Question: I would like to trim a part of the '<td>' if it is too long. This will make sure the table doesn't get messed up. All the data in the following table is retrieved from a database. On the "Subject" part, how could I make the text shorten and put "..." if it goes over a certain character limit? Here is a screenshot of the table:

As you can see if the subject gets too long it may mess up the table.
Is there any jQuery that will make the element trim only if it goes over a certain limit and put "..." at the end? I don't think a truncate plugin would work because it usually splits it up and makes a line break and I don't need it to show because all the person using this would have to do is click "View ticket" and they will see the full subject there.
I searched other questions on StackOverflow but I couldn't find one that is what I need.
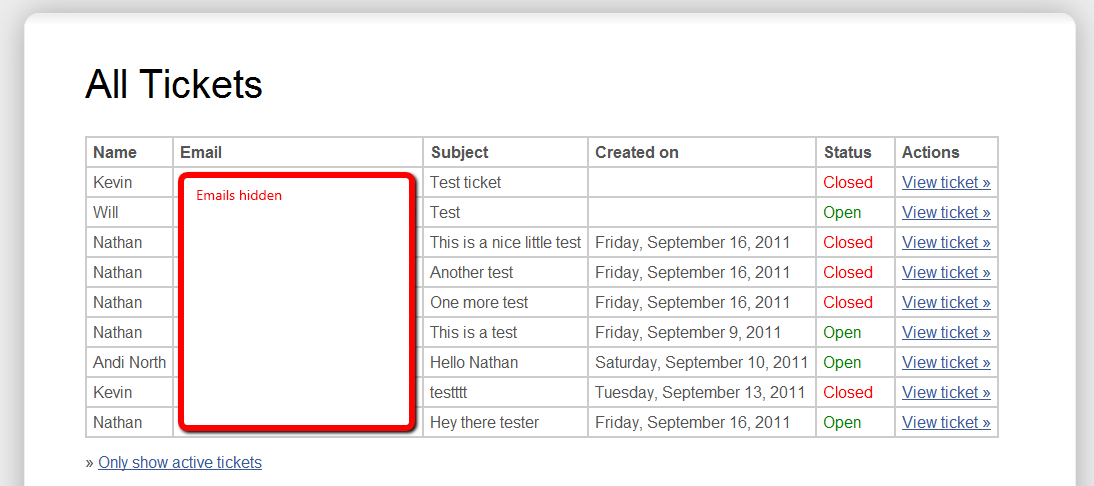
Answer: Here is a little snippet that I used to see if an artists name was over 33 characters
'''
// Elipses
$('.artistName').each(function() {
var that = $(this),
title = that.text(),
chars = title.length;
if (chars > 33) {
var newTitle = title.substring(0, 30) + "...";
that.text(newTitle);
}
});
'''
Just replace the .artistName selector with the one for your table cell and update the character counts to reflect what you want.